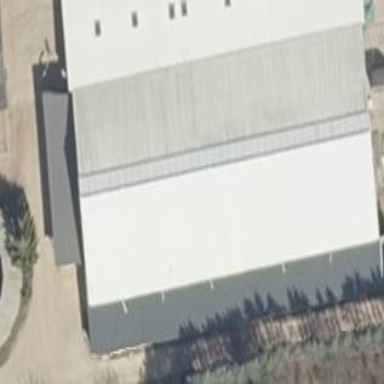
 located in sports hall on leisure land."